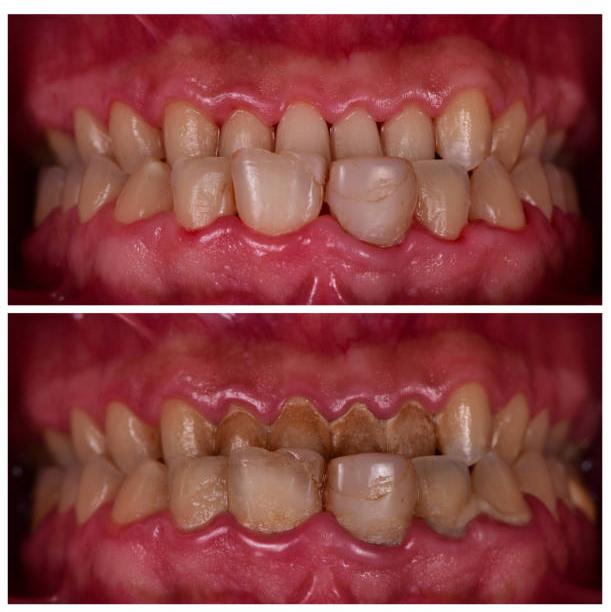
Condition: Gingivitis